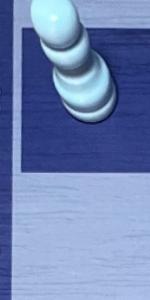
Label: Empty